Определите силы токов, протекающих через диоды $D_{1}$ и $D_{2}$ в электрической цепи, параметры которой указаны на рисунке.  Диоды считать идеальными.
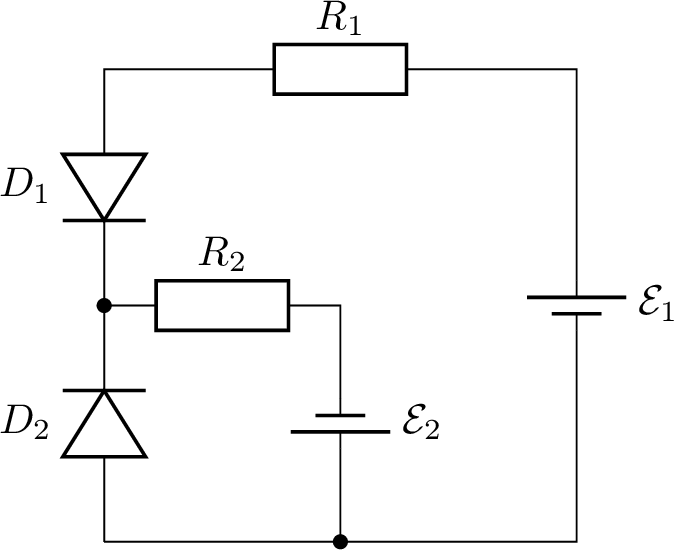
Решение: Диод $D_{1}$ всегда открыт. Рассмотрим $2$ случая. $1.$ Диод $D_{2}$ закрыт. Тогда $I_{D_{2}}=0$, а $$ I_{D_{1}}=\frac{\mathscr{E}_{1}+\mathscr{E}_{2}}{R_{1}+R_{2}}. $$ Такая ситуация возможна при условии $$ I_{D_{1}} R_{2}-\mathscr{E}_{2}>0 \text { или } \frac{R_{2}}{R_{1}+R_{2}}\left(\mathscr{E}_{1}+\mathscr{E}_{2}\right)-\mathscr{E}_{2}>0 \text { или } \\ \mathscr{E}_{1} R_{2}-\mathscr{E}_{2} R_{1}>0. $$ $2.$ Диод $D_{2}$ открыт. В этом случае $$ I_{D_{1}}=\frac{\mathscr{E}_{1}}{R_{1}}. $$ Если $I_{2}$ — сила тока, протекающего через резистор $R_{2}$, то сила тока $$ I_{D_{2}}=I_{2}-I_{D_{1}}=\frac{\mathscr{E}_{2}}{R_{2}}-\frac{\mathscr{E}_{1}}{R_{1}}>0. $$ Итак: $1)$ $I_{D_{1}}=\frac{\mathscr{E}_{1}+\mathscr{E}_{2}}{R_{1}+R_{2}}$, $I_{D_{2}}=0$, если $\mathscr{E}_{1} R_{2}-\mathscr{E}_{2} R_{1}>0$; $2)$ $I_{D_{1}}=\frac{\mathscr{E}_{1}}{R_{1}}$, $I_{D_{2}}=\frac{\mathscr{E}_{2}}{R_{2}}-\frac{\mathscr{E}_{1}}{R_{1}}$, если $\mathscr{E}_{1} R_{2}-\mathscr{E}_{2} R_{1}<0$.
Ответ: $1)$ $I_{D_{1}}=\frac{\mathscr{E}_{1}+\mathscr{E}_{2}}{R_{1}+R_{2}}$, $I_{D_{2}}=0$, если $\mathscr{E}_{1} R_{2}-\mathscr{E}_{2} R_{1}>0$; $2)$ $I_{D_{1}}=\frac{\mathscr{E}_{1}}{R_{1}}$, $I_{D_{2}}=\frac{\mathscr{E}_{2}}{R_{2}}-\frac{\mathscr{E}_{1}}{R_{1}}$, если $\mathscr{E}_{1} R_{2}-\mathscr{E}_{2} R_{1}<0$.
Темы:
T, Электричество, Цепи, Диод, Всероссийские, Электрические цепи, Цепь с резистором